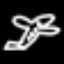
Label: airplane